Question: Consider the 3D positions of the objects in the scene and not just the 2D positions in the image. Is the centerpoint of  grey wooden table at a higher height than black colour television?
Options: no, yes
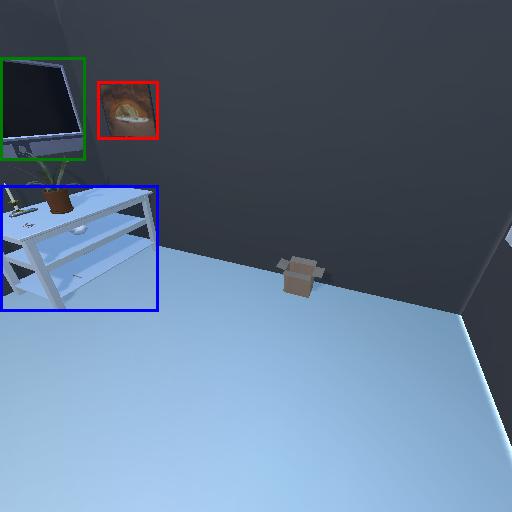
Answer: no